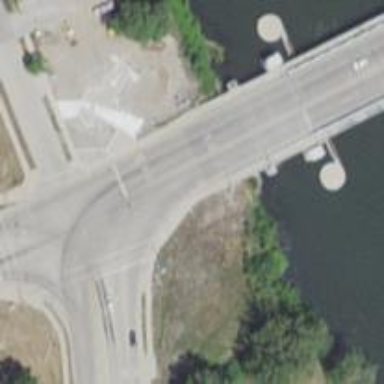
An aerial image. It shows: Primary highway with movable bascule bridge.